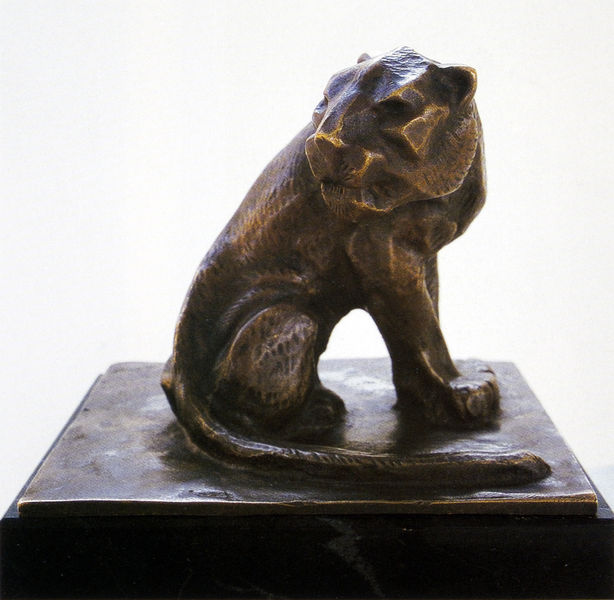
Titel: Der Panther
Künstler: Franz Marc
Standort: München
Institution: Städtische Galerie im Lenbachhaus
Schlagwörter: kopf, kubismus, kubistisch, sitzen, braun, licht, marmor, nase, ohr, blick, hund, tier, expressionismus, alt, augen, sockel, stein, blicken, schauen, spiegelung, figur, gold, sitzend, ohren, schulter, skulptur, statue, beine, fell, mähne, schwanz, schwan, beobachten, haltung, moderne, abstrakt, modern, klein, well, muskeln, glanz, glänzend, metall, pfoten, bronze, plastik, platte, podest, katze, messing, kupfer, gefahr, statuette, pfote, zähne, schnauze, muskel, weibchen, löwe, drehung, guss, tatzen, leopard, raubkatze, gegossen, bronzeguss, tatze, hinterteil, podium, tieger, tiger, franz marc, marc, hockend, großkatze, löwin, wildkatze, panther, pranke, pranken, vorderbeine, puma, gepard, schulterblick, zurück, beschlagen, schlter, kopfdrehung, taze, gegoss, llöwe, löwenweibchen